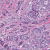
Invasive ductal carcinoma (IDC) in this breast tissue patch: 1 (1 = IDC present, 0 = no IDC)